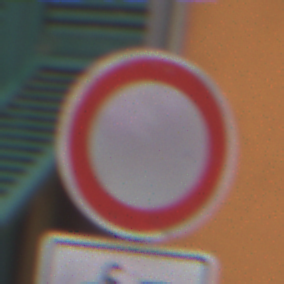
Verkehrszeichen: VerbotFahrzeugeAllerArt
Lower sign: EinspurigeFahrzeugeFrei2
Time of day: Midday
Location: Outdoor (Urban)
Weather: Overcast
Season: NotSpecified
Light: Natural